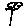
Label: flower